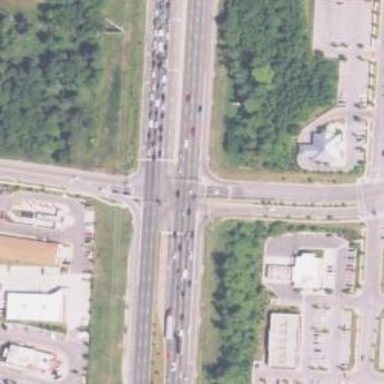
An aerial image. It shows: Trunk link highway.